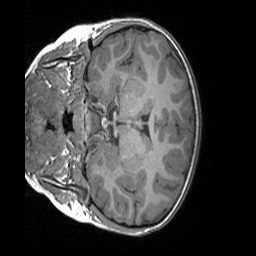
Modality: T1w
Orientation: coronal
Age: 8
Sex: female
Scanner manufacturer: siemens
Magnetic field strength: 3 T
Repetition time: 1.65 s
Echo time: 0.00203 s